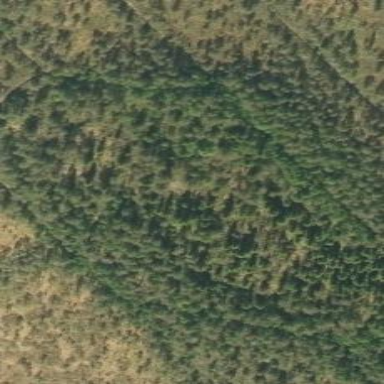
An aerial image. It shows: Woodland consisting mainly of needle-leaved trees.